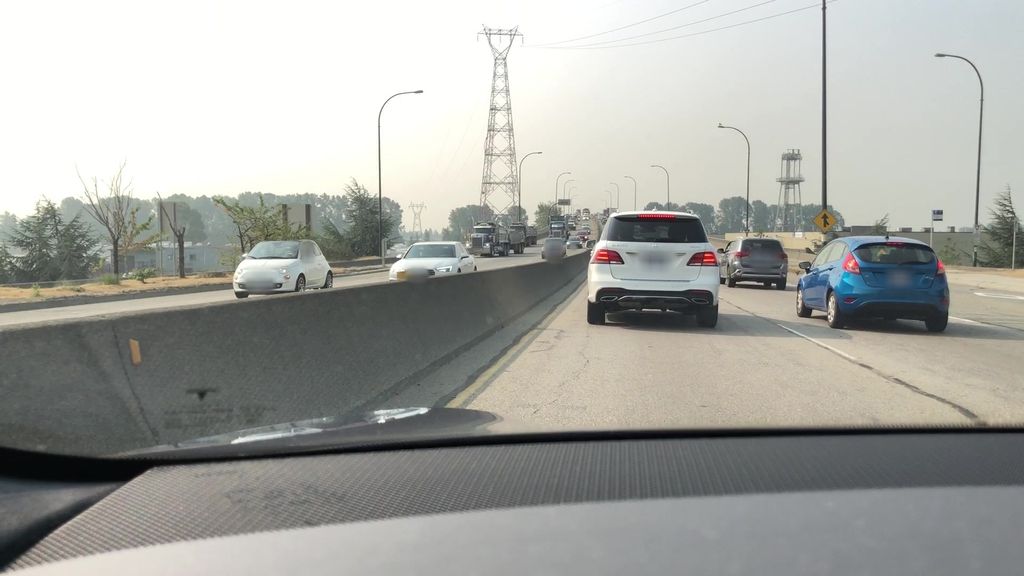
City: vancouver